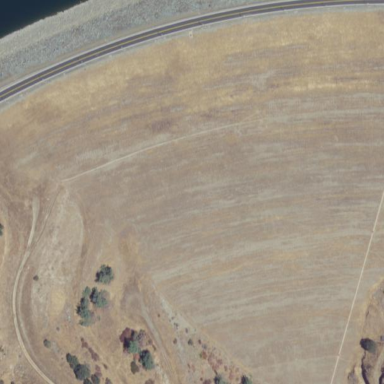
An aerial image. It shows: Dam along waterway.